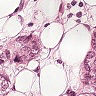
Metastatic tissue present: yes